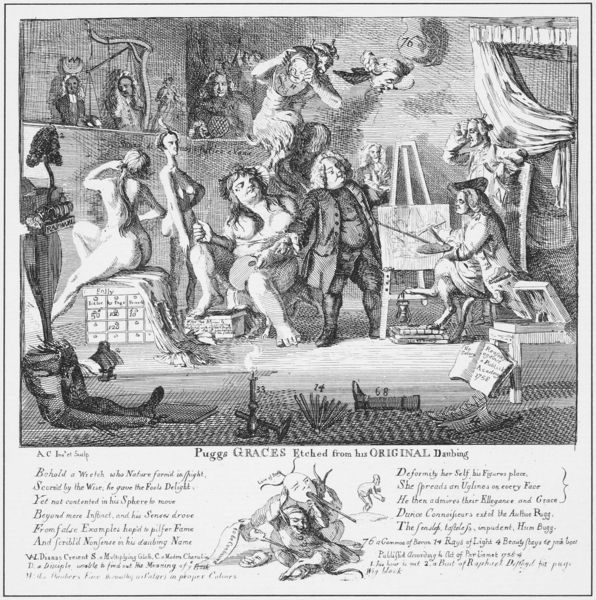
Titel: Satire auf Hogarths”Analysis of Beauty”
Künstler: Paul Sandby
Schlagwörter: akt, mann, nackt, frauen, menschen, sitzen, frau, hut, männer, zeichnung, vorhang, haare, theater, holzschnitt, schrift, modell, zuschauer, figuren, karikatur, dick, füllig, inschrift, atelier, maler, staffelei, dünn, dürr, buch, druck, stich, künstler, karrikatur, schwarzweiß, text, leinwand, modelle, teufel, stafelei, nummeriert, kupferstich, zeichner, englisch, werkzeuge, aktmalerei, skuril, zubehör, portraitmaler